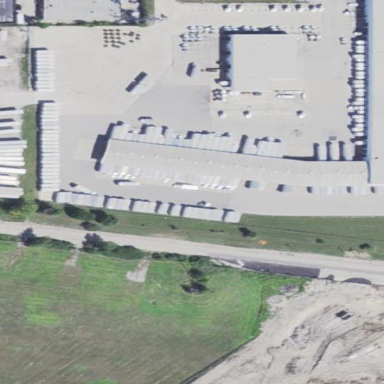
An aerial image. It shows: Industrial area with fence surrounding it.